Question: I develop an application with a very prominent Google Map. The "Sign In"-marker at the top right is distracting for the user, as my application has its own "Sign In".
Is it allowed and possible to remove that?!
Adding 'disableDefaultUI: true' does not help.

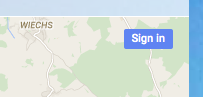
Answer: This is because you include the Google Maps script with 'signed_in=true' parameter.
Just replace :
'''
<script src="https://maps.googleapis.com/maps/api/js?v=3.exp&signed_in=true"></script>
'''
by
'''
<script src="https://maps.googleapis.com/maps/api/js?v=3.exp&signed_in=false"></script>
'''
or even remove the 'sign_in' parameter.